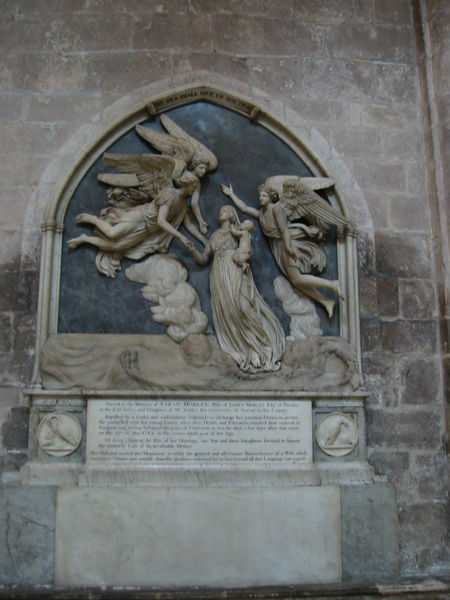
Titel: Kathedrale von Gloucester
Standort: Gloucester, Kathedrale (EU - GB)
Schlagwörter: blau, flügel, himmel, weiß, wolken, ausschnitt, fenster, frau, kleid, marmor, wolke, wand, architektur, arme, falten, rahmen, stein, steine, bild, erde, kirche, boden, gewand, gold, kind, mutter, fliegen, engel, skulptur, relief, schrift, bogen, italien, mauer, baby, rand, tafel, detail, inschrift, stuck, kante, medaillon, schweben, text, fliegend, intarsie, sandstein, spitzbogen, christus, grab, jesus, maria, madonna, glauben, auferstehung, himmelfahrt, grabmal, legende, hochrelief, latein, jesuskind, schrifttafel, medaillons, epitaph, medailon, gau, ogen, frau baby, kidn, mariä himmefahrt